Field crop: maize
Growth stage: 2
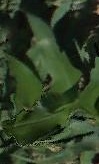
Species: maize